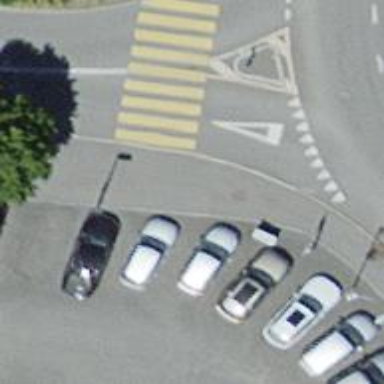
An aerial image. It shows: Kerb barrier.